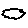
Label: cloud